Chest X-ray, AP view. Patient: 38 years old, sex M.
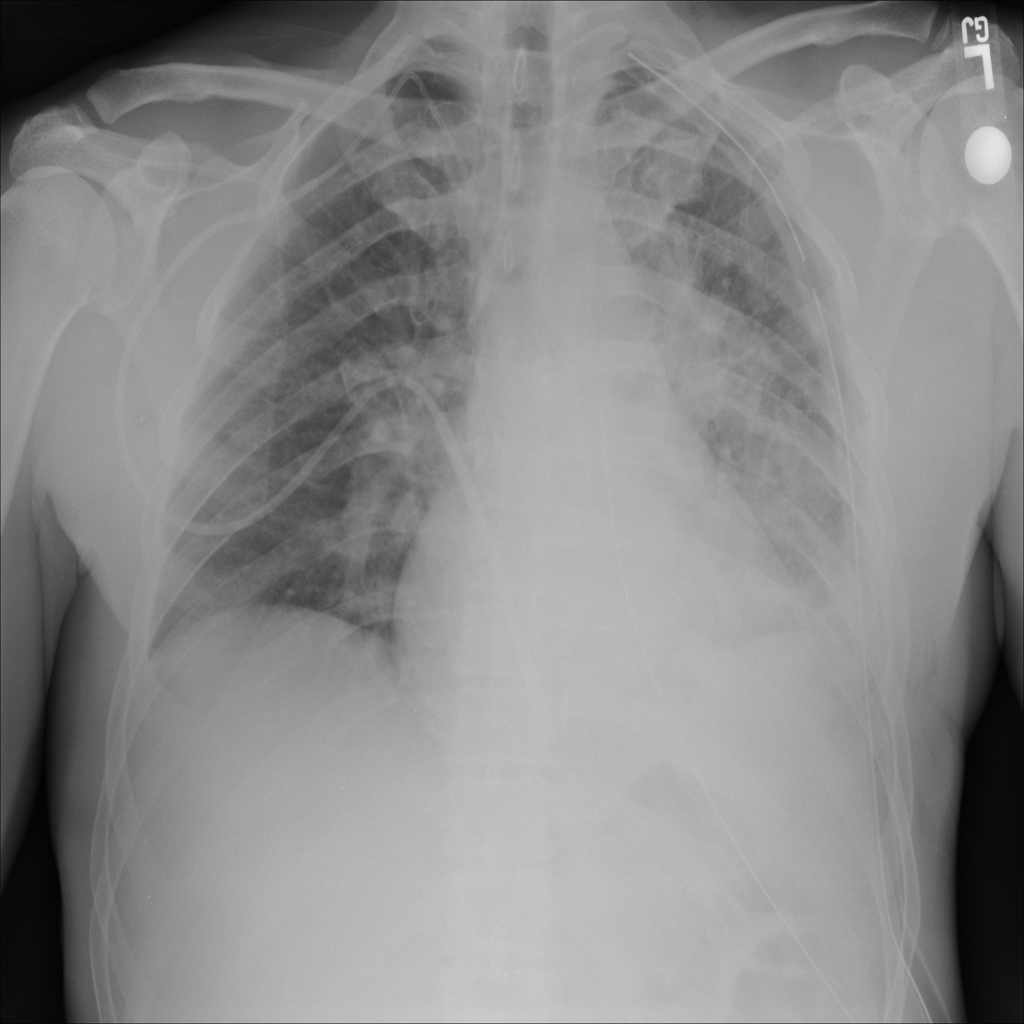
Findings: Infiltration